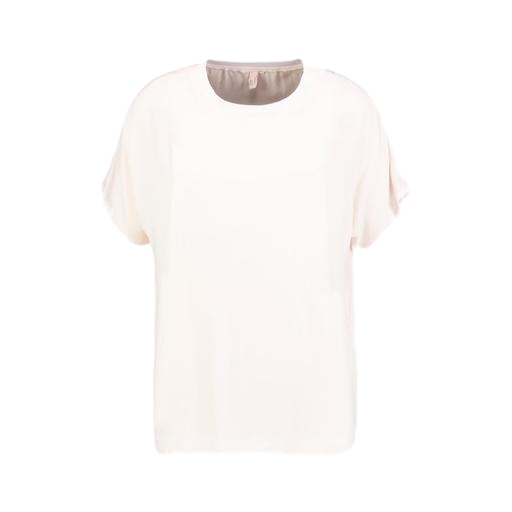
short-sleeve top only macy, blush pleat front tee, loose fit t-shirt, white background